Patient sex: M
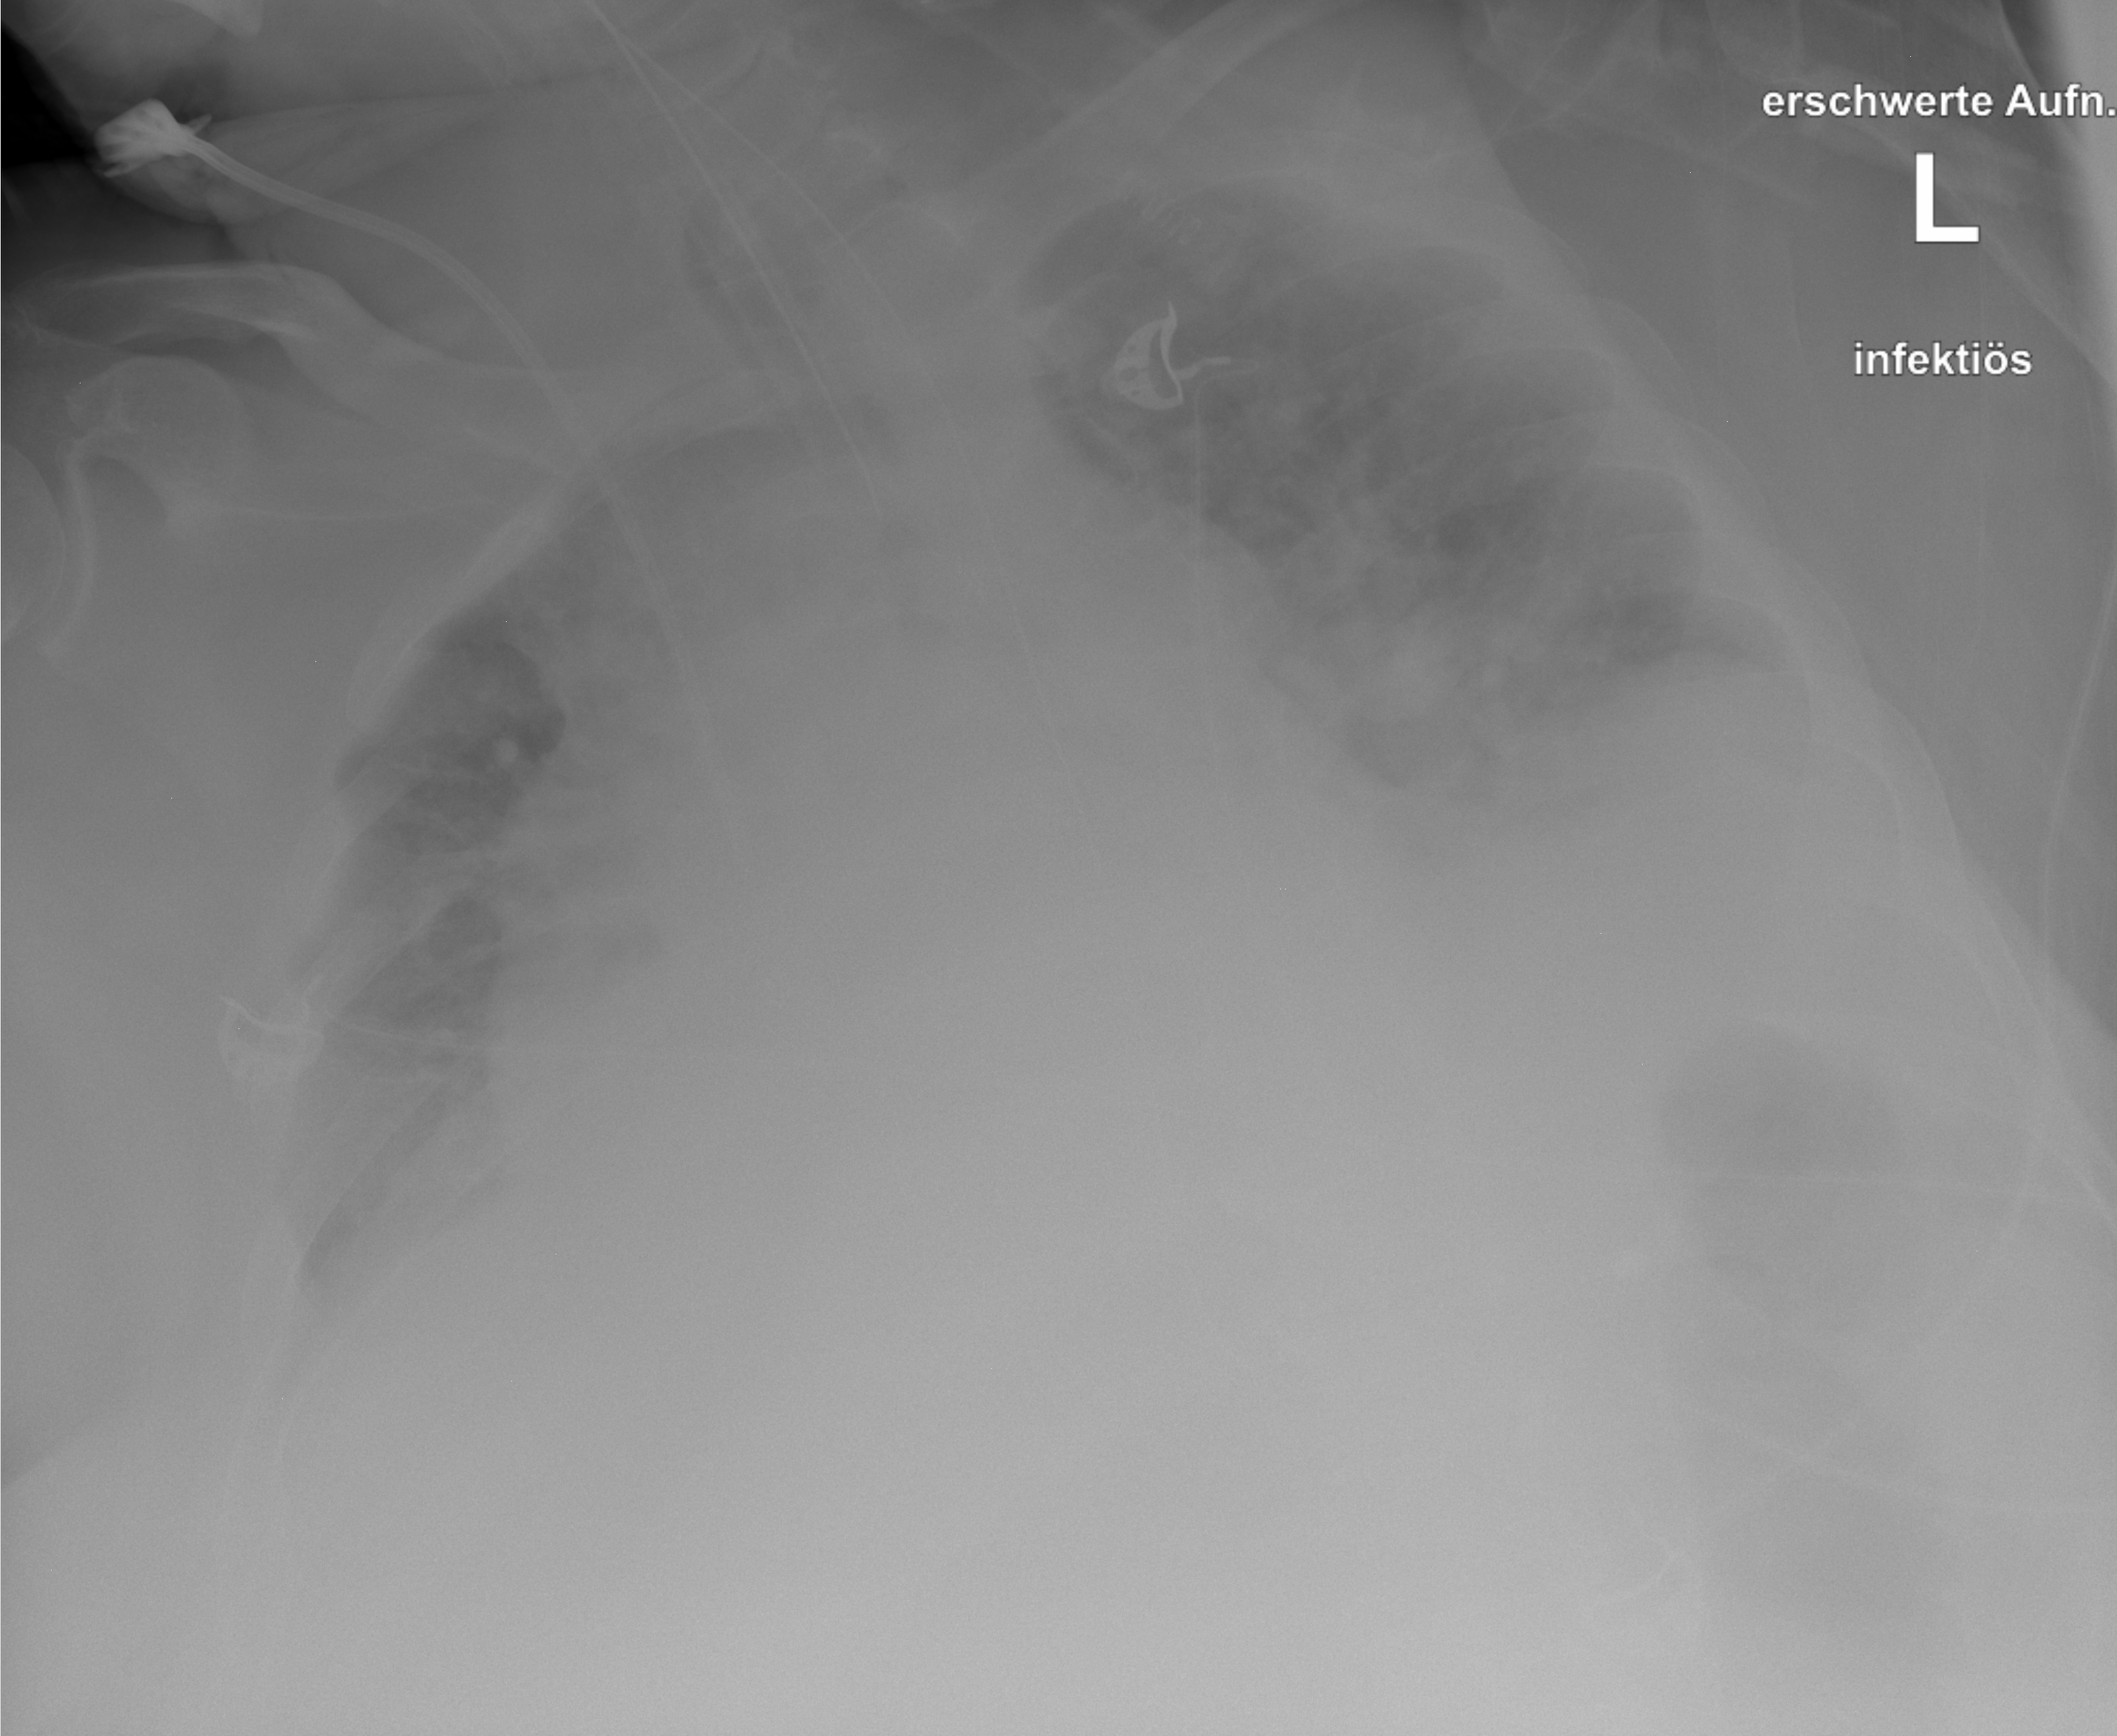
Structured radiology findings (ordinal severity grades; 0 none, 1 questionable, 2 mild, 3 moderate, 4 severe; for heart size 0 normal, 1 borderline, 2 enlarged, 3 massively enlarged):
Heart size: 2
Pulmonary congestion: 2
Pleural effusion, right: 2
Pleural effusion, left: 1
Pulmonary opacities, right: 0
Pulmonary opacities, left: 2
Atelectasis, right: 2
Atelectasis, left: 2